Question: ## Solution:
The solution is that I had called 'zOrderOnTop(true)' before to work around the <URL>. In the face of this turnout of events I guess that the aforementioned bug does have a valid workaround as of now. I tried the other suggestions in the thread, too, but none of them work without impairing the application
## Original problem:
In my application I want to display a map fragment nested inside another fragment which is not too big of a trouble with the newest API and Support Library. But the map shows some strange behaviour:

As you might have noticed there are no buttons visible. The 'plus' and 'minus' buttons for zooming for example. But also the 'myLocation' button seems to be gone. The interesting thing is: when I tap the screen in the top-right or bottom-right corner (where you might know they are supposed to be) the app does exactly what you would expect!
Since I am simply working alongside <URL> I don't think that this is an issue of setting something visible.
Maybe someone here can spot my mistake, I would be very thankful!
'''
public class HostFragment extends Fragment {
...
@Override
public View onCreateView(LayoutInflater inflater, ViewGroup container, Bundle savedInstanceState) {
ViewGroup res = (ViewGroup) inflater.inflate(R.layout.fragment_map, null);
// Build the MapFragment as a nested fragment into this one
mMapFragment = (SupportMapFragment) getChildFragmentManager().findFragmentByTag(MAP);
if (mMapFragment == null) {
mMapFragment = SupportMapFragment.newInstance(mMapOptions);
FragmentTransaction transaction = getChildFragmentManager().beginTransaction();
transaction.add(R.id.mapContainer, mMapFragment, MAP).commit();
}
// We can't be guaranteed that the map is available because Google Play services might not
// be available. We'll check this again later on
setUpMapIfNeeded();
return res;
}
@Override
public void onResume() {
super.onResume();
// Verify that the map is set up before presenting it to the user
setUpMapIfNeeded();
}
private void setUpMapIfNeeded() {
// Do a null check to confirm that we haven't already instantiated the map.
if (mMap == null) {
// Try to obtain the map from the MapFragment.
mMap = mMapFragment.getMap();
// Check if we were successful in obtaining the map.
if (mMap != null) {
setUpMap();
}
else {
LOG.debug("Map is null");
}
}
}
/**
* Sets the parameters for the map that will be displayed to the user
*/
private void setUpMap() {
mMap.setMyLocationEnabled(true);
mMap.getUiSettings().setMyLocationButtonEnabled(true);
mMap.addMarker(new MarkerOptions().position(new LatLng(0, 0)).title("Marker"));
}
}
'''
'''
<?xml version="1.0" encoding="utf-8"?>
<RelativeLayout xmlns:android="http://schemas.android.com/apk/res/android"
android:id="@+id/mapContainer"
android:layout_width="match_parent"
android:layout_height="match_parent" >
</RelativeLayout>
'''
Best regards
1: Using FrameLayout instead of RelativeLayout does fix the problem
2: Setting the map type to NORMAL explicitely does fix the problem
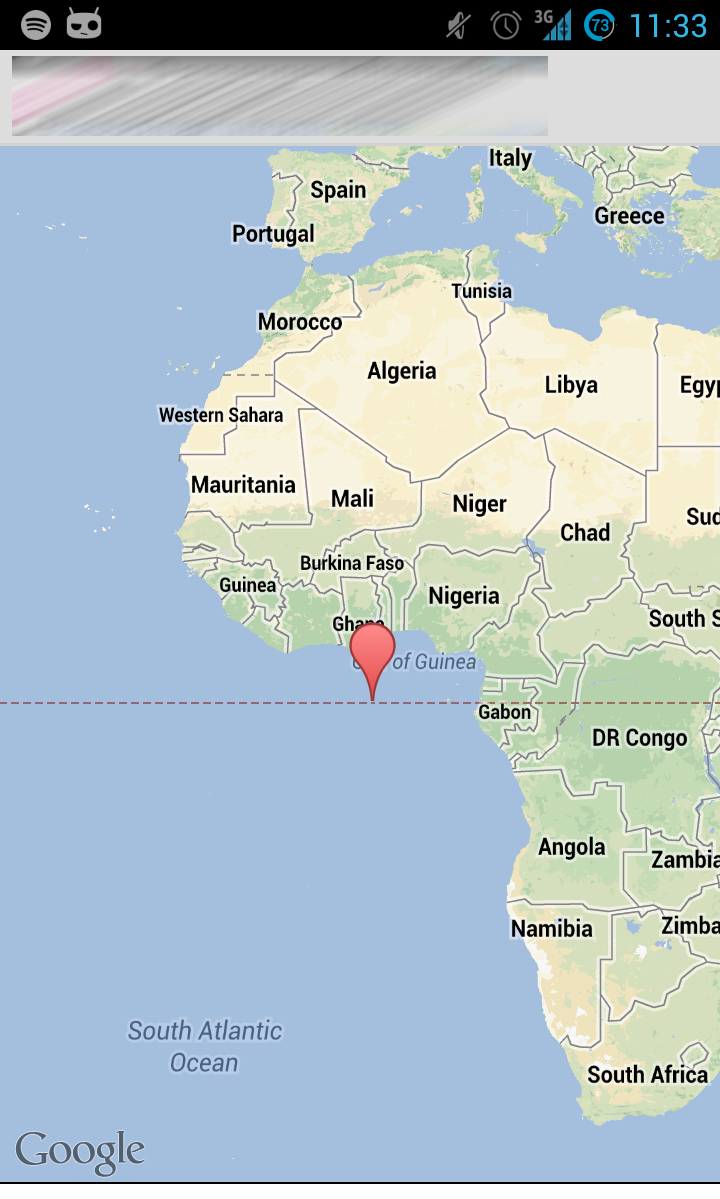
Answer: Are you using <URL>